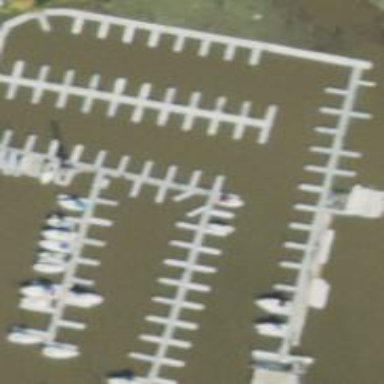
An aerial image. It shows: Man-made pier.